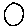
Label: circle